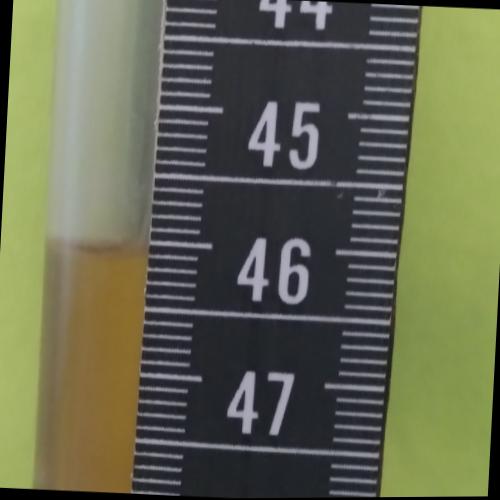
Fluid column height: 46.1 cm